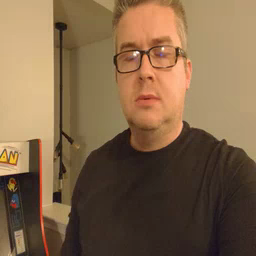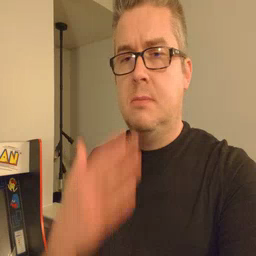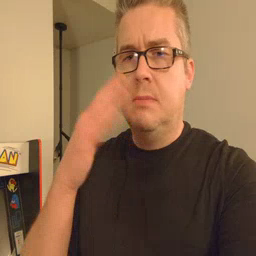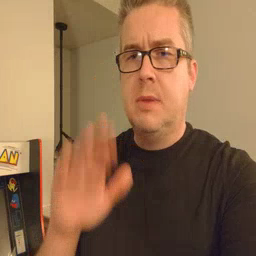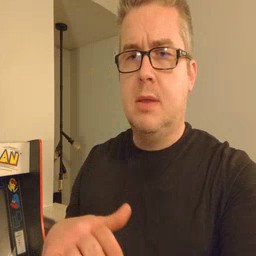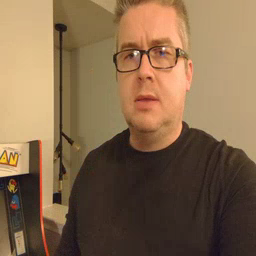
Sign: bad